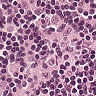
Metastatic tissue present: no